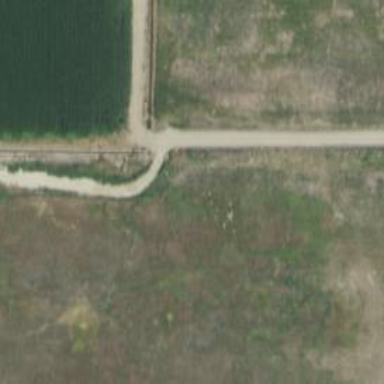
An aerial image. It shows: Track with very rough surface.